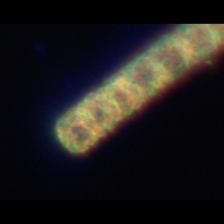
Taxon: Guinardia
Group: Diatoms